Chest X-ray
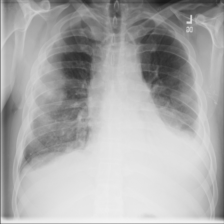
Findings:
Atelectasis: negative
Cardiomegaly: negative
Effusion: positive
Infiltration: negative
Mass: positive
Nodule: negative
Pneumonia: negative
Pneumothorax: negative
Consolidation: negative
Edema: negative
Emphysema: negative
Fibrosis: negative
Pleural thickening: negative
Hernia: negative